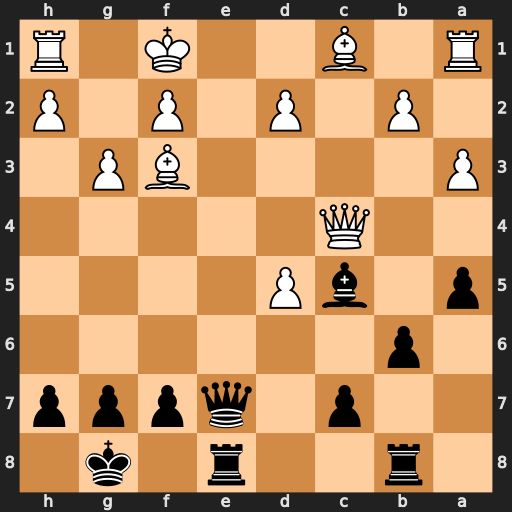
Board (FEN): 1r2r1k1/2p1qppp/1p6/p1bP4/2Q5/P4BP1/1P1P1P1P/R1B2K1R
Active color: b
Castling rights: -
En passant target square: -
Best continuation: Qe1+ Kg2 Qxf2+ Kh3 Qxf3